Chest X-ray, PA view. Patient: 5 years old, sex F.
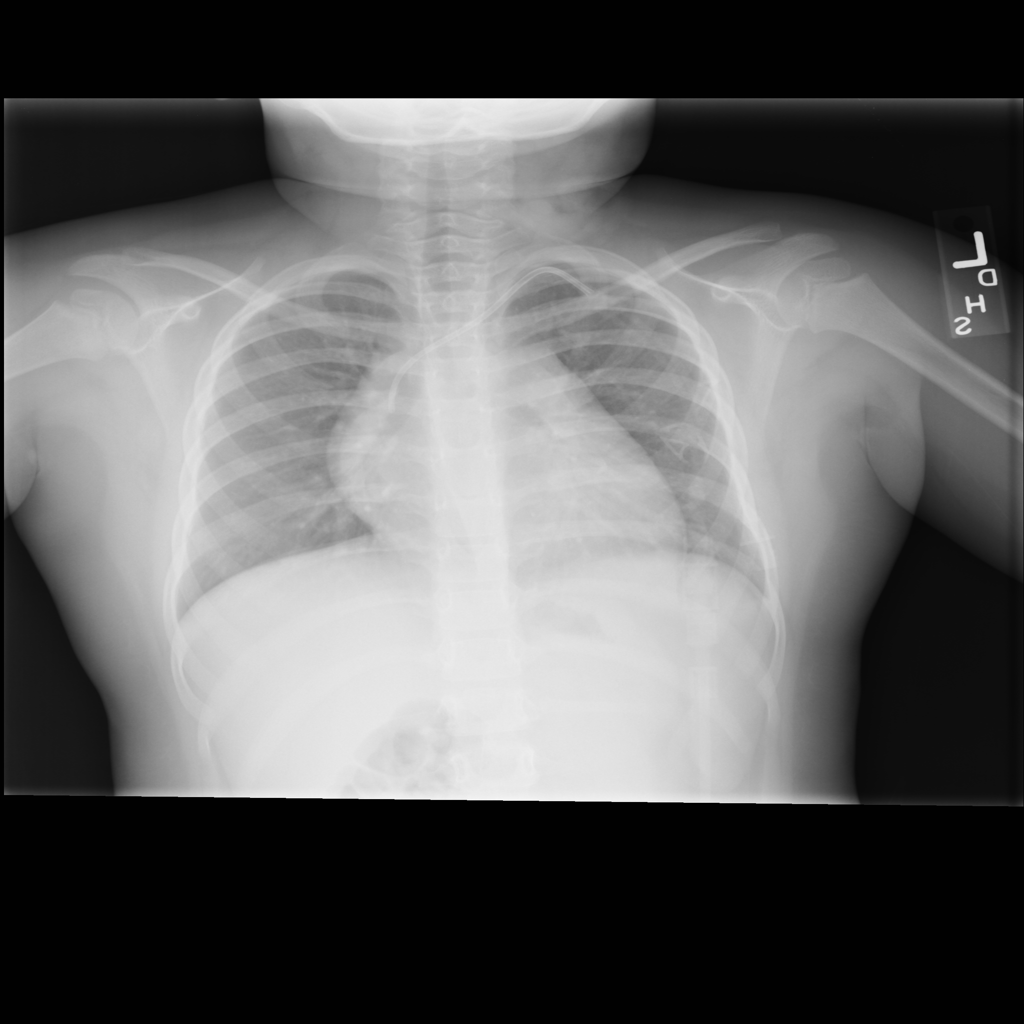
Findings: No Finding